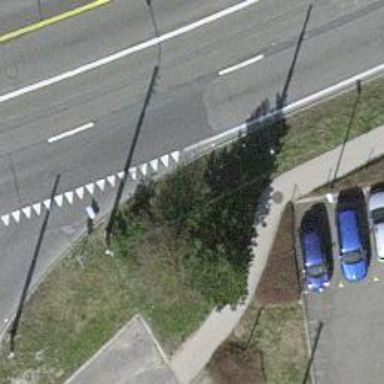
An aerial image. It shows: Urban tree with needle-leaved evergreen.